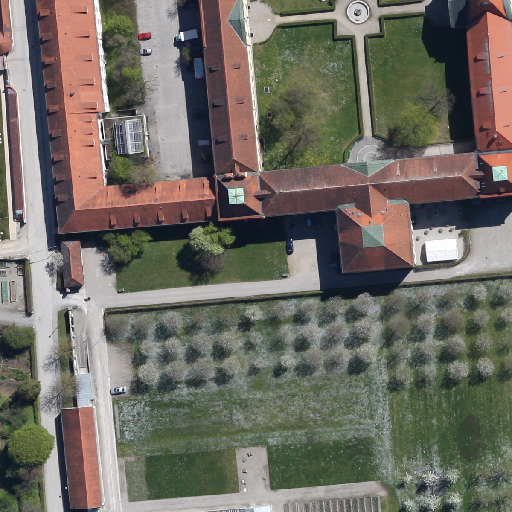
Referring expression: sidewalk